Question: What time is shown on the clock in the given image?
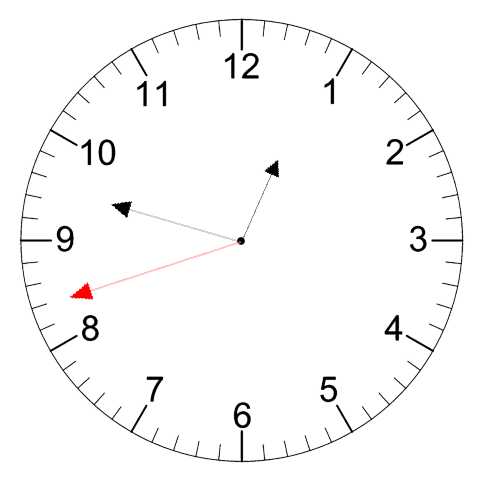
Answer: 12:47:42